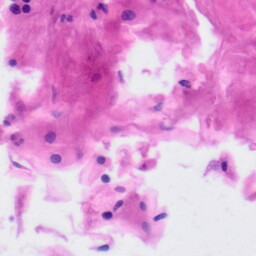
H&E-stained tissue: Tonsil